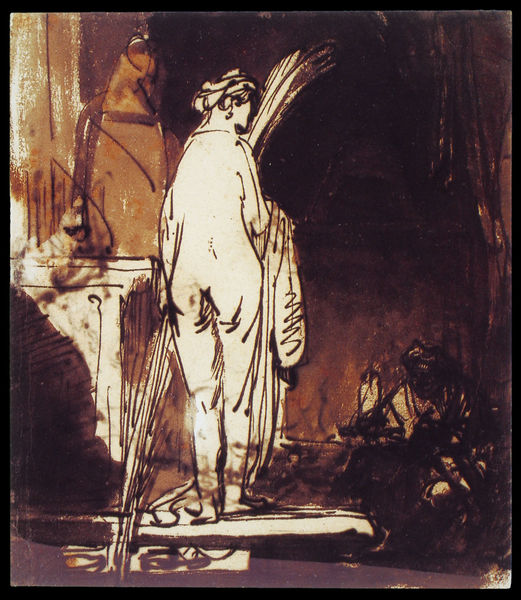
Titel: Der Künstler zeichnet nach einem Modell
Künstler: Harmensz van Rijn Rembrandt
Institution: London, British Museum
Schlagwörter: akt, dunkel, feder, mann, nackt, schatten, umhang, weiß, sitzen, braun, fenster, frau, frisur, grau, licht, ohrring, raum, rücken, schwarz, skizze, tisch, zeichnung, zimmer, gebäude, rot, wand, dienerin, mensch, rembrandt, sockel, stehen, möbel, portrait, sonne, boden, figur, haare, schnell, hintern, kommode, papier, frauenakt, modell, moderne, modern, linien, atelier, podest, striche, umriss, laviert, tusche, linie, barfuß, künstler, tinte, zeichner, coloriert, rost